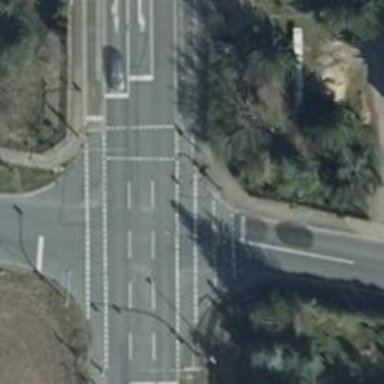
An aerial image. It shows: Secondary road with asphalt surface.